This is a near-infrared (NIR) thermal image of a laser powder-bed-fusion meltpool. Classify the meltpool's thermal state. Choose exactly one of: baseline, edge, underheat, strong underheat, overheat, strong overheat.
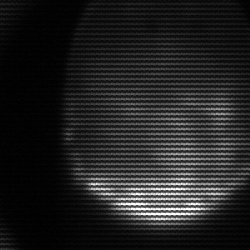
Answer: edge